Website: lowes
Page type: newsletter-management
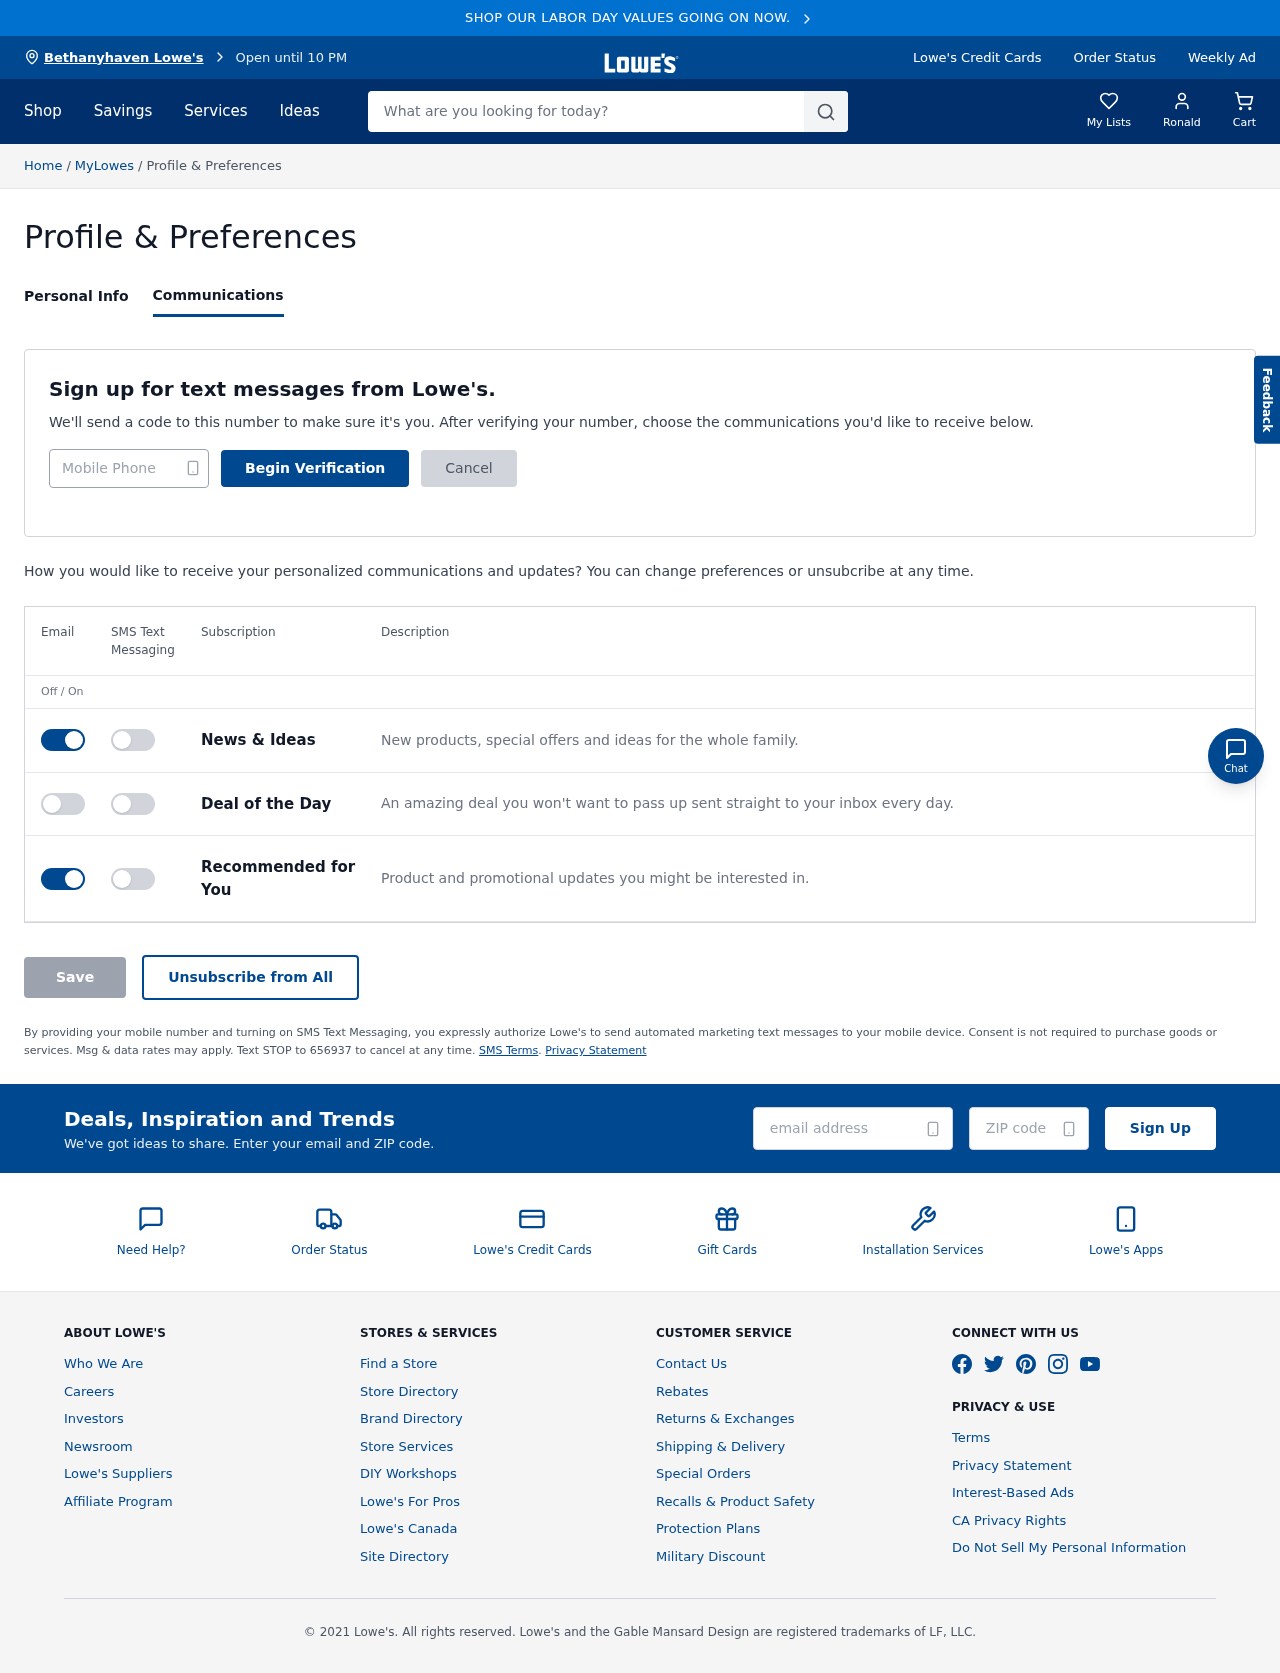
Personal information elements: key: PII_CITY
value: Bethanyhaven Lowe's
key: PII_EMAIL
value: ronald.mueller@hotmail.com
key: PII_FIRSTNAME
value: Ronald
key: PII_PHONE
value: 2844611871
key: PII_POSTCODE
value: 56929
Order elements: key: ORDER_NUM_ITEMS
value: Cart
Search elements: key: HEADER_SEARCH
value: What are you looking for today?